Question: I would like to create a dodged 'geom_point' plot after the 'facet_grid'. But I would like my plot to get dodged only on the x-axis! It looks like the 'position_dodge()' dodges the points along y-axis as well as the x-axis!
How do I control along which axis could I make the dodge:
My data looks similar to following:
'''
carat cut color clarity depth table price x y z grade
<dbl> <ord> <ord> <ord> <dbl> <dbl> <int> <dbl> <dbl> <dbl> <chr>
1 0.23 Ideal E SI2 61.5 55 326 3.95 3.98 2.43 low-quality
2 0.21 Premium E SI1 59.8 61 326 3.89 3.84 2.31 High-quality
3 0.23 Good E VS1 56.9 65 327 4.05 4.07 2.31 low-quality
4 0.29 Premium I VS2 62.4 58 334 4.2 4.23 2.63 High-quality
5 0.31 Good J SI2 63.3 58 335 4.34 4.35 2.75 low-quality
6 0.24 Very Good J VVS2 62.8 57 336 3.94 3.96 2.48 High-quality
...
'''
My code as follows:
'''
library(ggplot2)
library(dplyr)
library(tidyverse)
dmnd_data <- diamonds %>% head(100) %>% mutate(grade = ifelse(cut == "Premium", "High-quality", ifelse(cut == "Very Good", "High-quality", "low-quality"))
dmnd_data %>% ggplot(aes(color, cut, size = price)) +
geom_point(alpha = 0.7, position = position_dodge2(width = 0.5)) +
facet_grid(grade~., space = "free", scales = "free")
'''
As you can see in the plot below that the points are not centered for each x-coordinate, they are dodged along both axis within each grid! Is there a way to control the points to dodge along only x-axis in each 'facet_grid'??

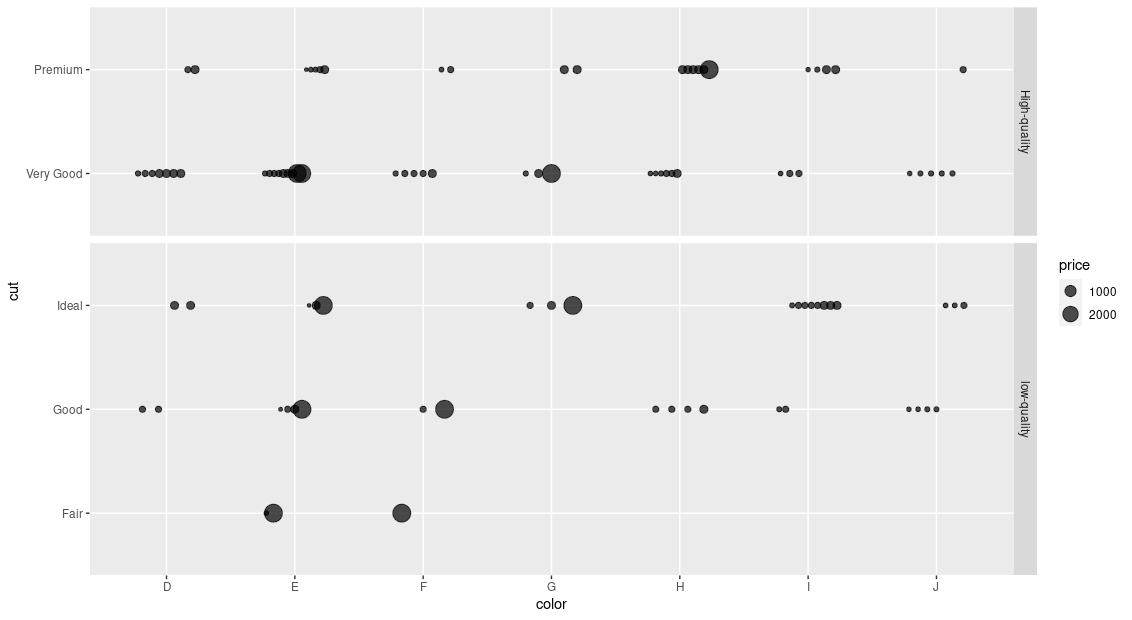
Answer: In my opinion the dodging works fine as the points get dodged for each color. But if I understand you correctly you want the points to be dodged separately for each combo of 'color' and 'cut'. Not sure whether this could be achieved via 'position_dodge' or ... but with the help of some data wrangling and a switch to a continuous scale you could do:
'''
library(ggplot2)
library(dplyr)
dmnd_data <- diamonds %>%
mutate(grade = ifelse(cut == "Premium", "High-quality", ifelse(cut == "Very Good", "High-quality", "low-quality"))) %>%
head(100)
width <- .5
dmnd_data <- dmnd_data %>%
select(cut, color, grade, price) %>%
group_by(grade, cut, color) %>%
mutate(nudge = if (n() > 1) seq(-width/2, width/2, length.out = n()) else 0) %>%
ungroup()
color_lvls <- levels(dmnd_data$color)
ggplot(dmnd_data, aes(color, cut, size = price)) +
geom_point(aes(as.numeric(color) + nudge), alpha = 0.7) +
scale_x_continuous(breaks = seq_along(color_lvls), labels = color_lvls) +
facet_grid(grade ~ ., space = "free", scales = "free")
'''